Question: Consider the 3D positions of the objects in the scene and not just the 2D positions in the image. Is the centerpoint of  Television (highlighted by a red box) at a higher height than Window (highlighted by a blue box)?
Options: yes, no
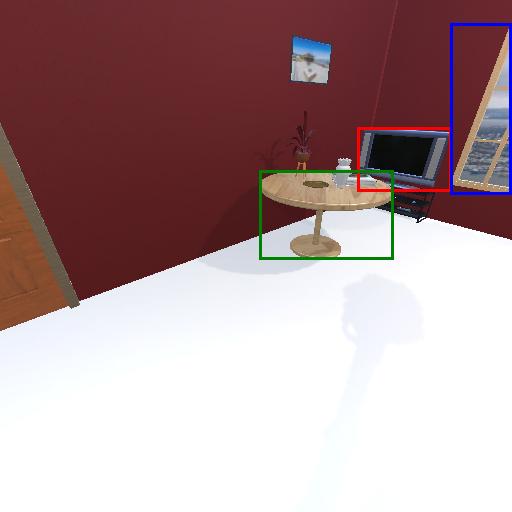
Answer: yes